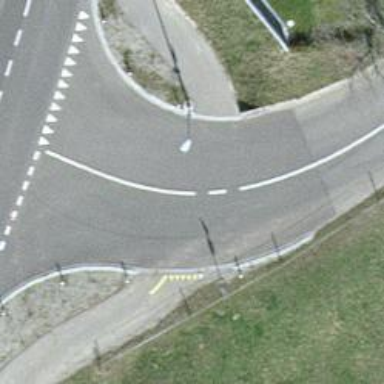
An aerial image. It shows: Unmarked crossing on cycleway.